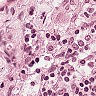
Metastatic tissue present: no